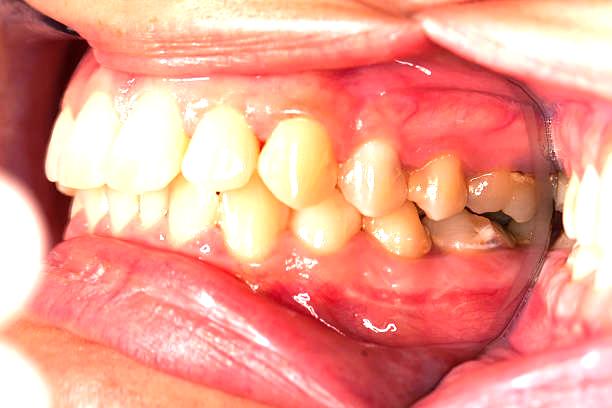
Condition: Gingivitis